This wavelet scalogram was computed from a rotor test-rig vibration snapshot. Diagnose the rotating machine from this image, choosing from: normal, misalignment, unbalance, looseness.
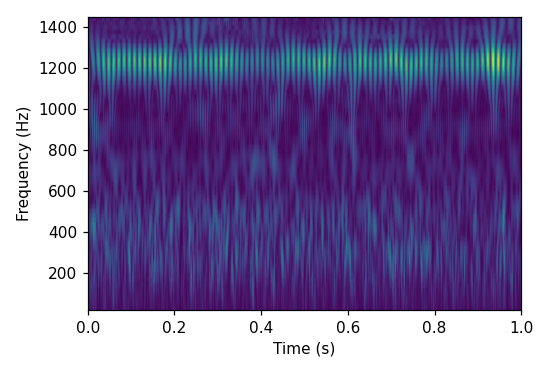
Answer: misalignment